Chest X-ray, AP view. Patient: 73 years old, sex M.
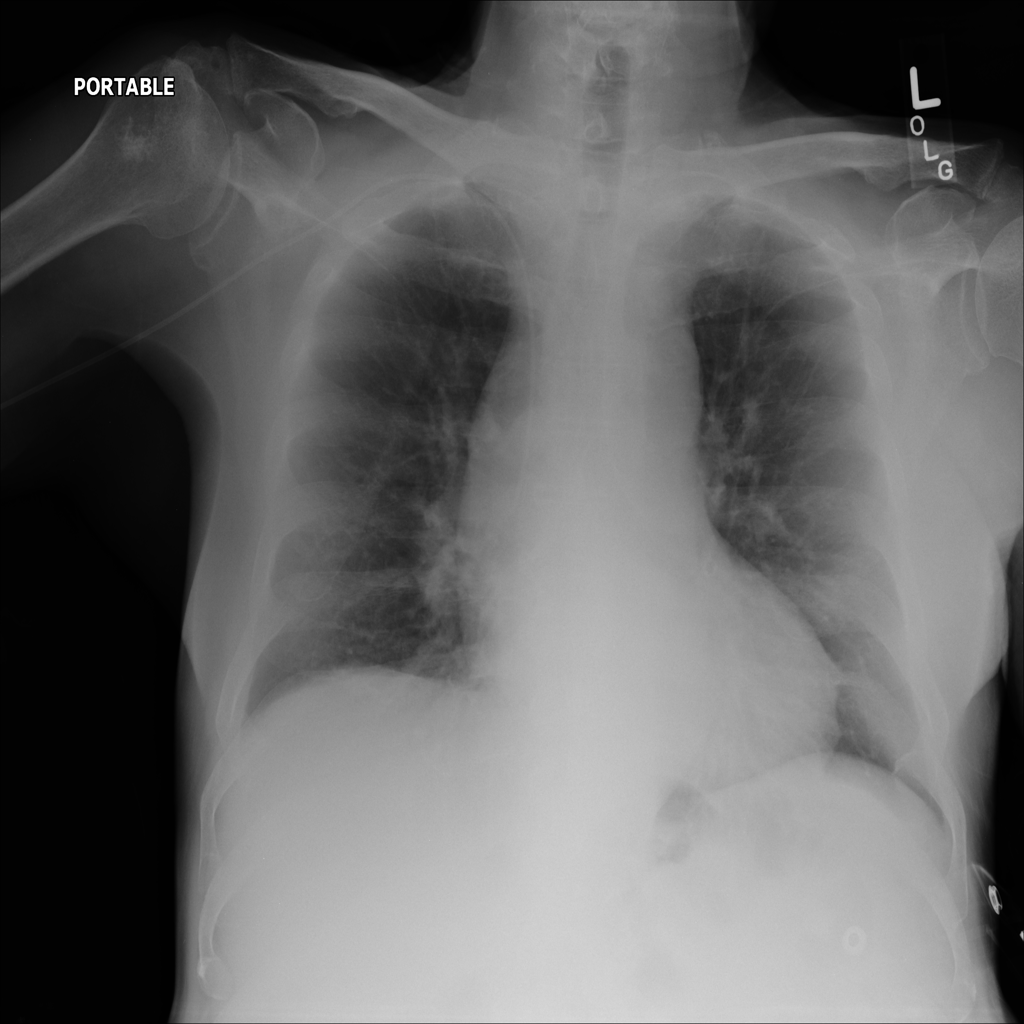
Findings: No Finding